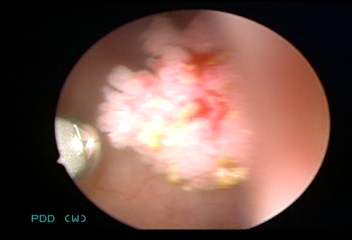
Modality: WLC
Class: Malignant
Subclass: LowGradePapillary
Lesion: L1
Stage: Ta
Morphology: Papillary
Bladder cancer association: Yes
Annotated structures: Tumor